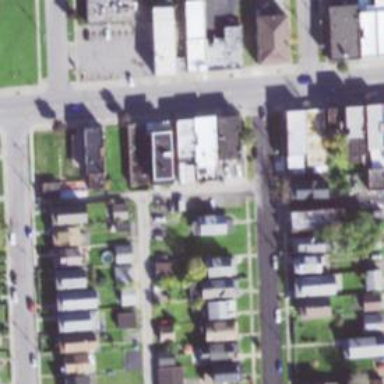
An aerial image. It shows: Alley classified as service road.